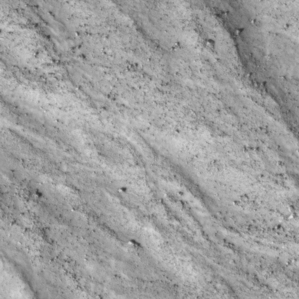
Label: non_frost